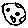
Label: moon